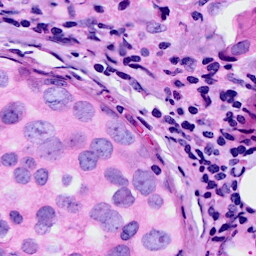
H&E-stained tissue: Breast